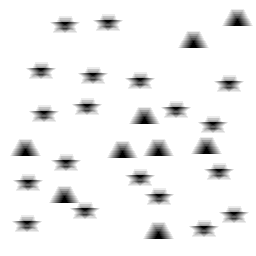
Squares: 0
Triangles: 9
Stars: 19
Total shapes: 28